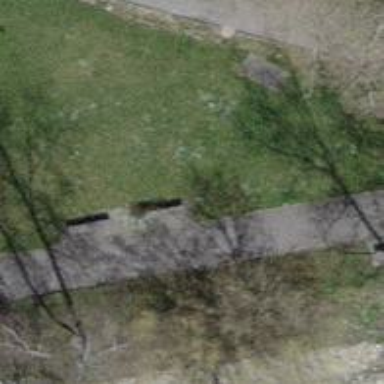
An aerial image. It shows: Black bench.